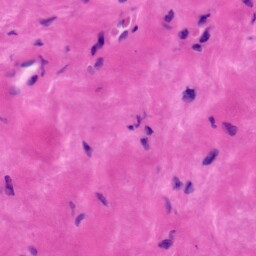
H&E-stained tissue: Tonsil